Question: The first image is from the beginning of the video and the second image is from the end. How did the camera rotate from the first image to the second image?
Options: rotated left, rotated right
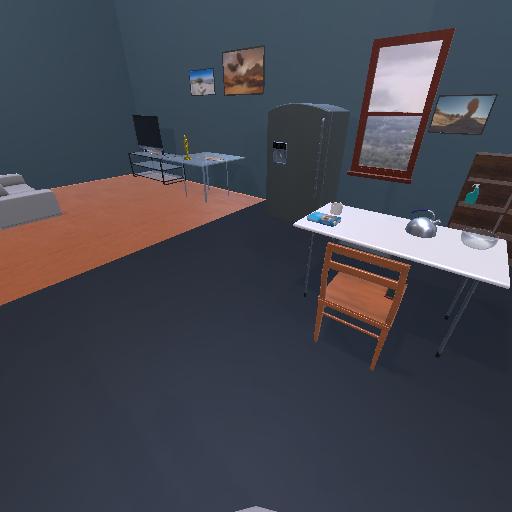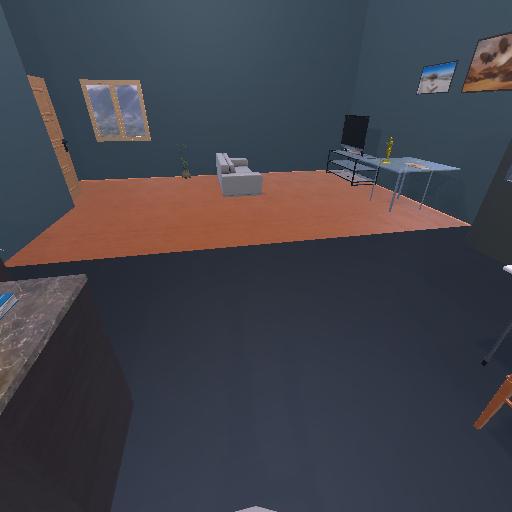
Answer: rotated left